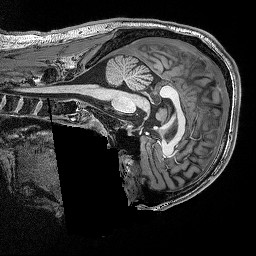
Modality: T1w
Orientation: sagittal
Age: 19
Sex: male